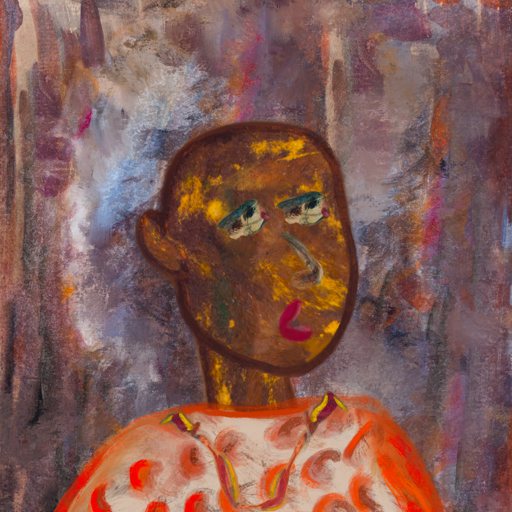
Background: Hypocrite, Head And Neck Side: Comrade, Face Side: Pipe, Bust: Rupkatha, Hair Side: Blank, Head Accessory: Blank, Second Necklace: Gypsy_Mother_1, Necklace: Blank, Baby: Blank